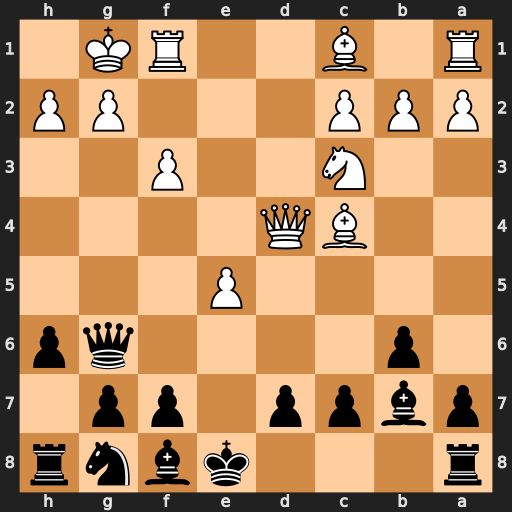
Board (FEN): r3kbnr/pbpp1pp1/1p4qp/4P3/2BQ4/2N2P2/PPP3PP/R1B2RK1
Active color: b
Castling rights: kq
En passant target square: -
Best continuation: Bc5 Qxc5 bxc5